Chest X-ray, PA view. Patient: 45 years old, sex F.
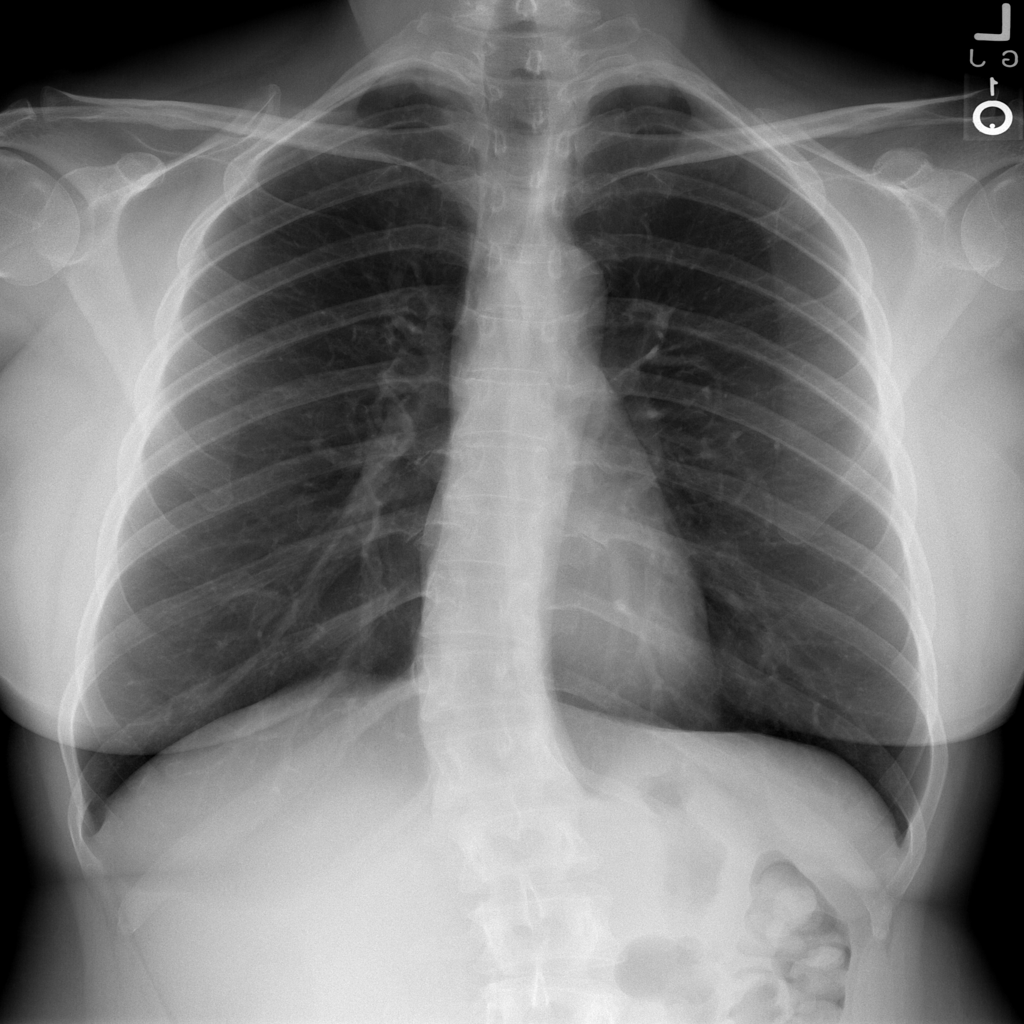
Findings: No Finding